Interaction volume radius: 10 \u00c5
Interaction volume height: 40 \u00c5
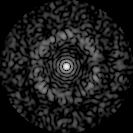
Disorder parameter: 0.8034